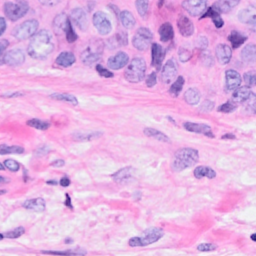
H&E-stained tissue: Breast